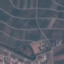
Land use / land cover class: PermanentCrop